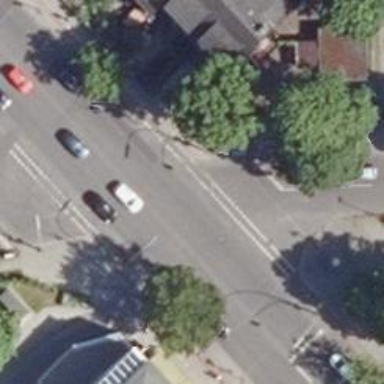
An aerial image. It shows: Crossing on the footway with traffic signals.